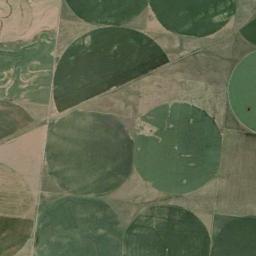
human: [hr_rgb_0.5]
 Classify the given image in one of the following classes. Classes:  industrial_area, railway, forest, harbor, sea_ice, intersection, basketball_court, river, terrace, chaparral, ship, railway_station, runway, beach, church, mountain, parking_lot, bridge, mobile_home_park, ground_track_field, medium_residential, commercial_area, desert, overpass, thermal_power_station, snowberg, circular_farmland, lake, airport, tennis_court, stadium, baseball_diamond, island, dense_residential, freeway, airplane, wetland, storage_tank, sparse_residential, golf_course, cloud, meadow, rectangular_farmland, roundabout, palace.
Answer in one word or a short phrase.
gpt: circular_farmland